Question: I have a horizontal ScrollView, which iterates an array of numbers and for each number a red card is created. When you press a card, that red card expands and only that one is shown. The thing is that when I want to stop expanding the view and go back to the previous state, the whole view is rendered again, returning the scrollview to the beginning (I don't know if I explained myself well, so I'll put an example gif). What I would like to see is keep the position of the element that was selected and not return to the beginning of the ScrollView.

'''
struct TestView: View {
@State private var items = [0, 1, 2, 3, 4, 5, 6, 7, 8, 9]
@State private var isAnimationActive = false
@State private var selectedItem = ""
@Namespace private var animation
var body: some View {
ZStack {
if !isAnimationActive {
ScrollView(.horizontal, showsIndicators: false) {
HStack {
ForEach(items, id: \.self) { item in
ZStack {
RoundedRectangle(cornerRadius: 30, style: .continuous)
.fill(Color.red)
.matchedGeometryEffect(id: "card\(item.description)", in: animation)
.frame(width: 250, height: 250)
if selectedItem == item.description && isAnimationActive {
Rectangle()
.fill(.green)
} else {
Text(item.description)
.foregroundColor(.white)
.matchedGeometryEffect(id: "text\(item.description)", in: animation)
}
}
.onTapGesture {
withAnimation(.easeOut(duration: 0.3)) {
isAnimationActive = true
selectedItem = item.description
}
}
}
}
.padding(.leading, 20)
}
}
if isAnimationActive {
ZStack {
RoundedRectangle(cornerRadius: 30, style: .continuous)
.fill(Color.red)
.matchedGeometryEffect(id: "card\(selectedItem.description)", in: animation)
.frame(width: 300, height: 400)
Text(selectedItem)
.foregroundColor(.white)
.matchedGeometryEffect(id: "text\(selectedItem.description)", in: animation)
}
.transition(.offset(x: 1, y: 1))
.onTapGesture {
withAnimation(.easeOut(duration: 0.3)) {
isAnimationActive = false
}
}
}
}
}
}
'''
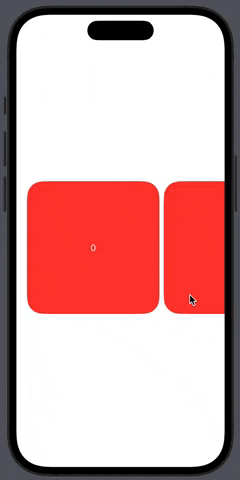
Answer: Instead of removing the 'ScrollView' from the view hierarchy, use the 'opacity' modifier to hide the 'ScrollView' when there is a selection.
Keeping the 'ScrollView' always present means you have to use set the 'isSource' of the selected item's 'matchedGeometryEffect' to false in the 'ScrollView'. Otherwise, SwiftUI can get confused.
Result:
<URL>
Also, let's clean up your data model. It's not clear why you have separate properties 'selectedItem' and 'isAnimationActive'. Unless there's a good reason, it's better to have one optional property.
Code:
'''
typealias CardId = Int
struct ContentView: View {
@State private var cards: [CardId] = [0, 1, 2, 3, 4, 5, 6, 7, 8, 9]
@State private var selection: CardId? = nil
@Namespace private var namespace
var body: some View {
ZStack {
ScrollView(.horizontal, showsIndicators: false) {
HStack {
ForEach(cards, id: \.self) { id in
cardView(
for: id,
isSource: selection != id
)
.frame(width: 250, height: 250)
.onTapGesture {
withAnimation(.easeOut(duration: 0.3)) {
selection = id
}
}
}
}
.padding(.leading, 20)
}
.opacity(selection == nil ? 1 : 0)
if let selection {
ZStack {
cardView(
for: selection,
isSource: true
)
.frame(width: 300, height: 400)
.transition(.offset(x: 1, y: 1))
.onTapGesture {
withAnimation(.easeOut(duration: 0.3)) {
self.selection = nil
}
}
}
}
}
}
func cardView(for id: CardId, isSource: Bool) -> some View {
RoundedRectangle(cornerRadius: 30, style: .continuous)
.fill(Color.red)
.shadow(radius: 2, y: 1)
.overlay {
Text("\(id)")
.foregroundColor(.white)
.font(.largeTitle)
}
.matchedGeometryEffect(id: id, in: namespace,isSource: isSource)
}
}
'''